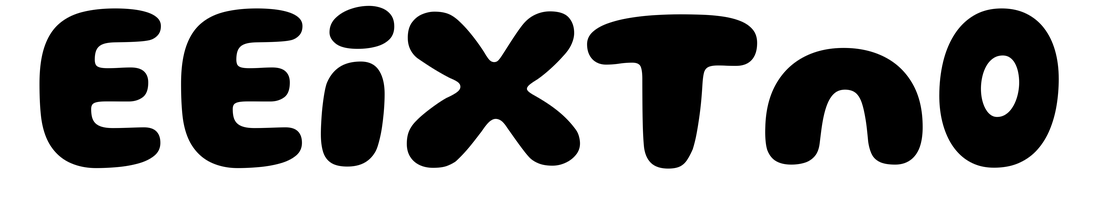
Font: Gluten_Bold